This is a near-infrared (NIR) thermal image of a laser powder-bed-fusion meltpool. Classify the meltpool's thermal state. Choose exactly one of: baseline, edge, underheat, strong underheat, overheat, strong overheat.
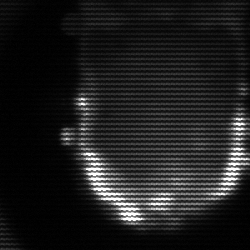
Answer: baseline